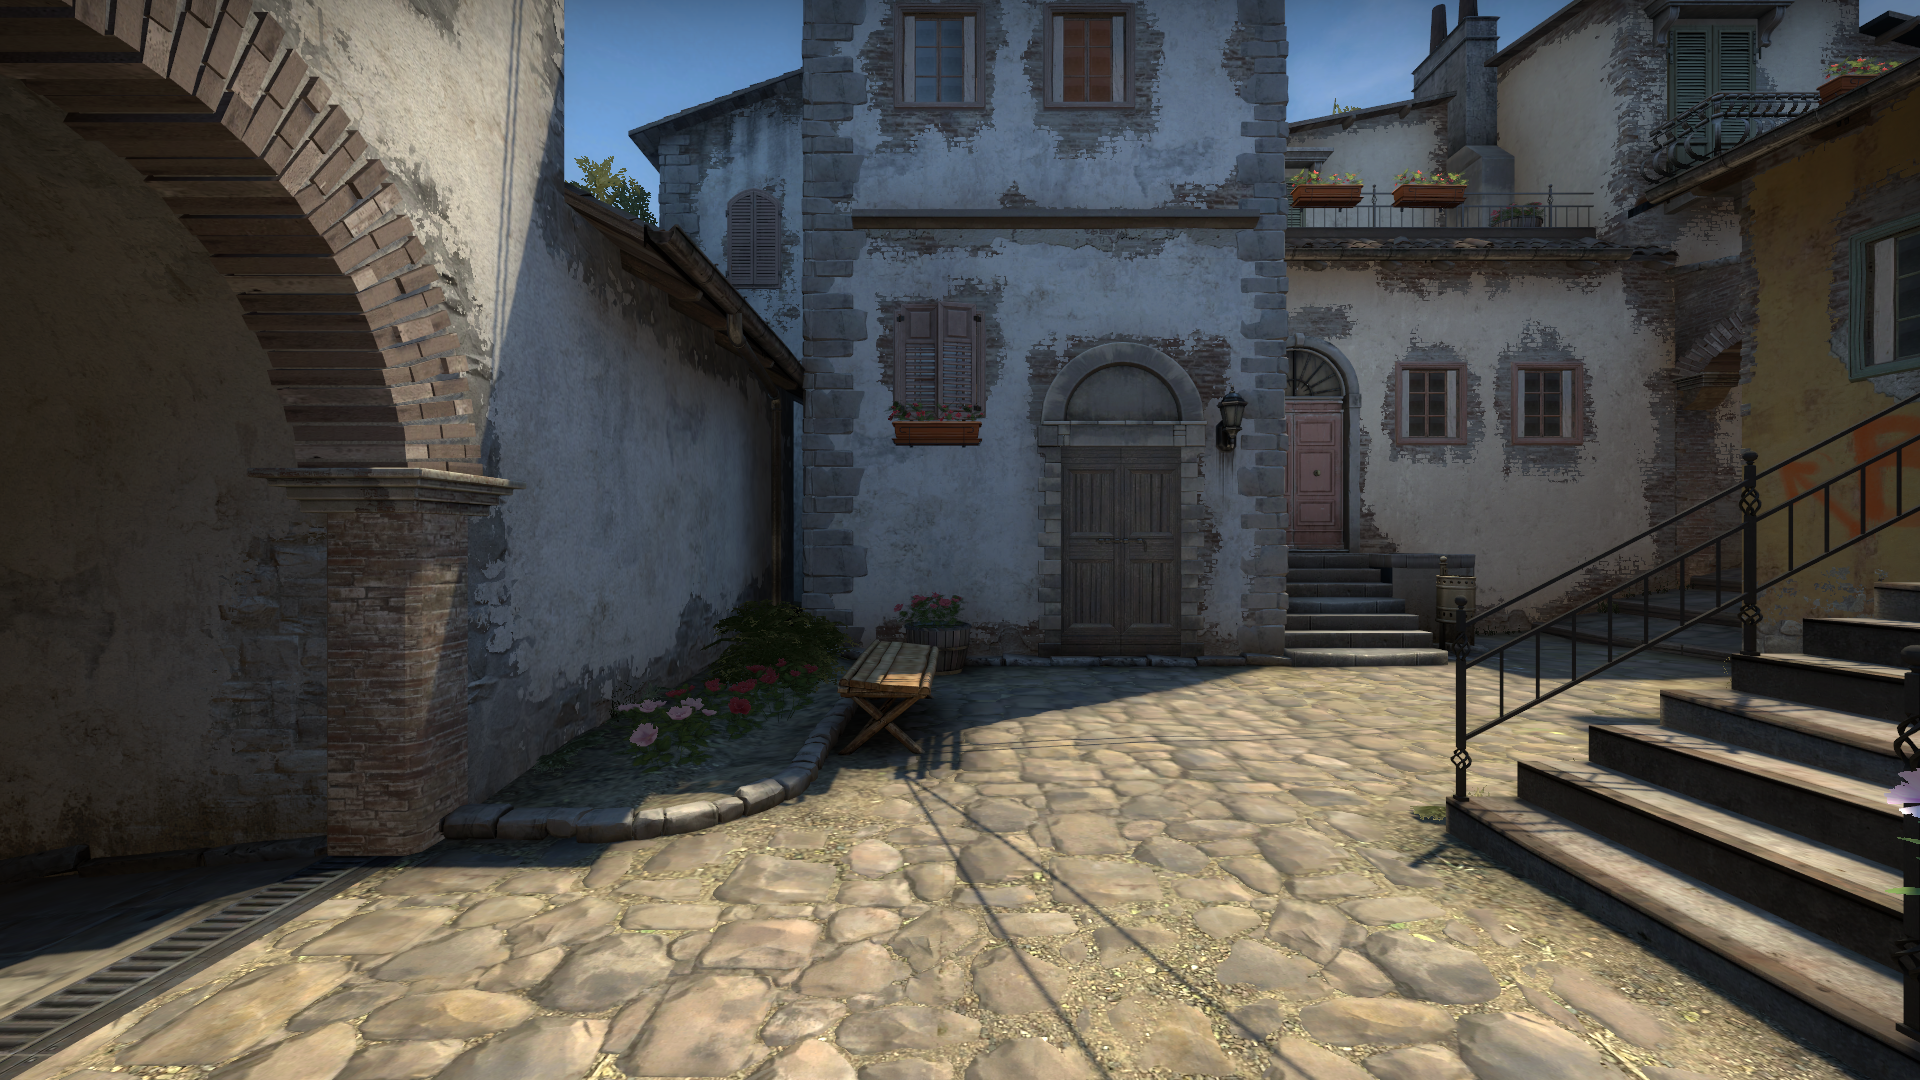
Map: de_inferno